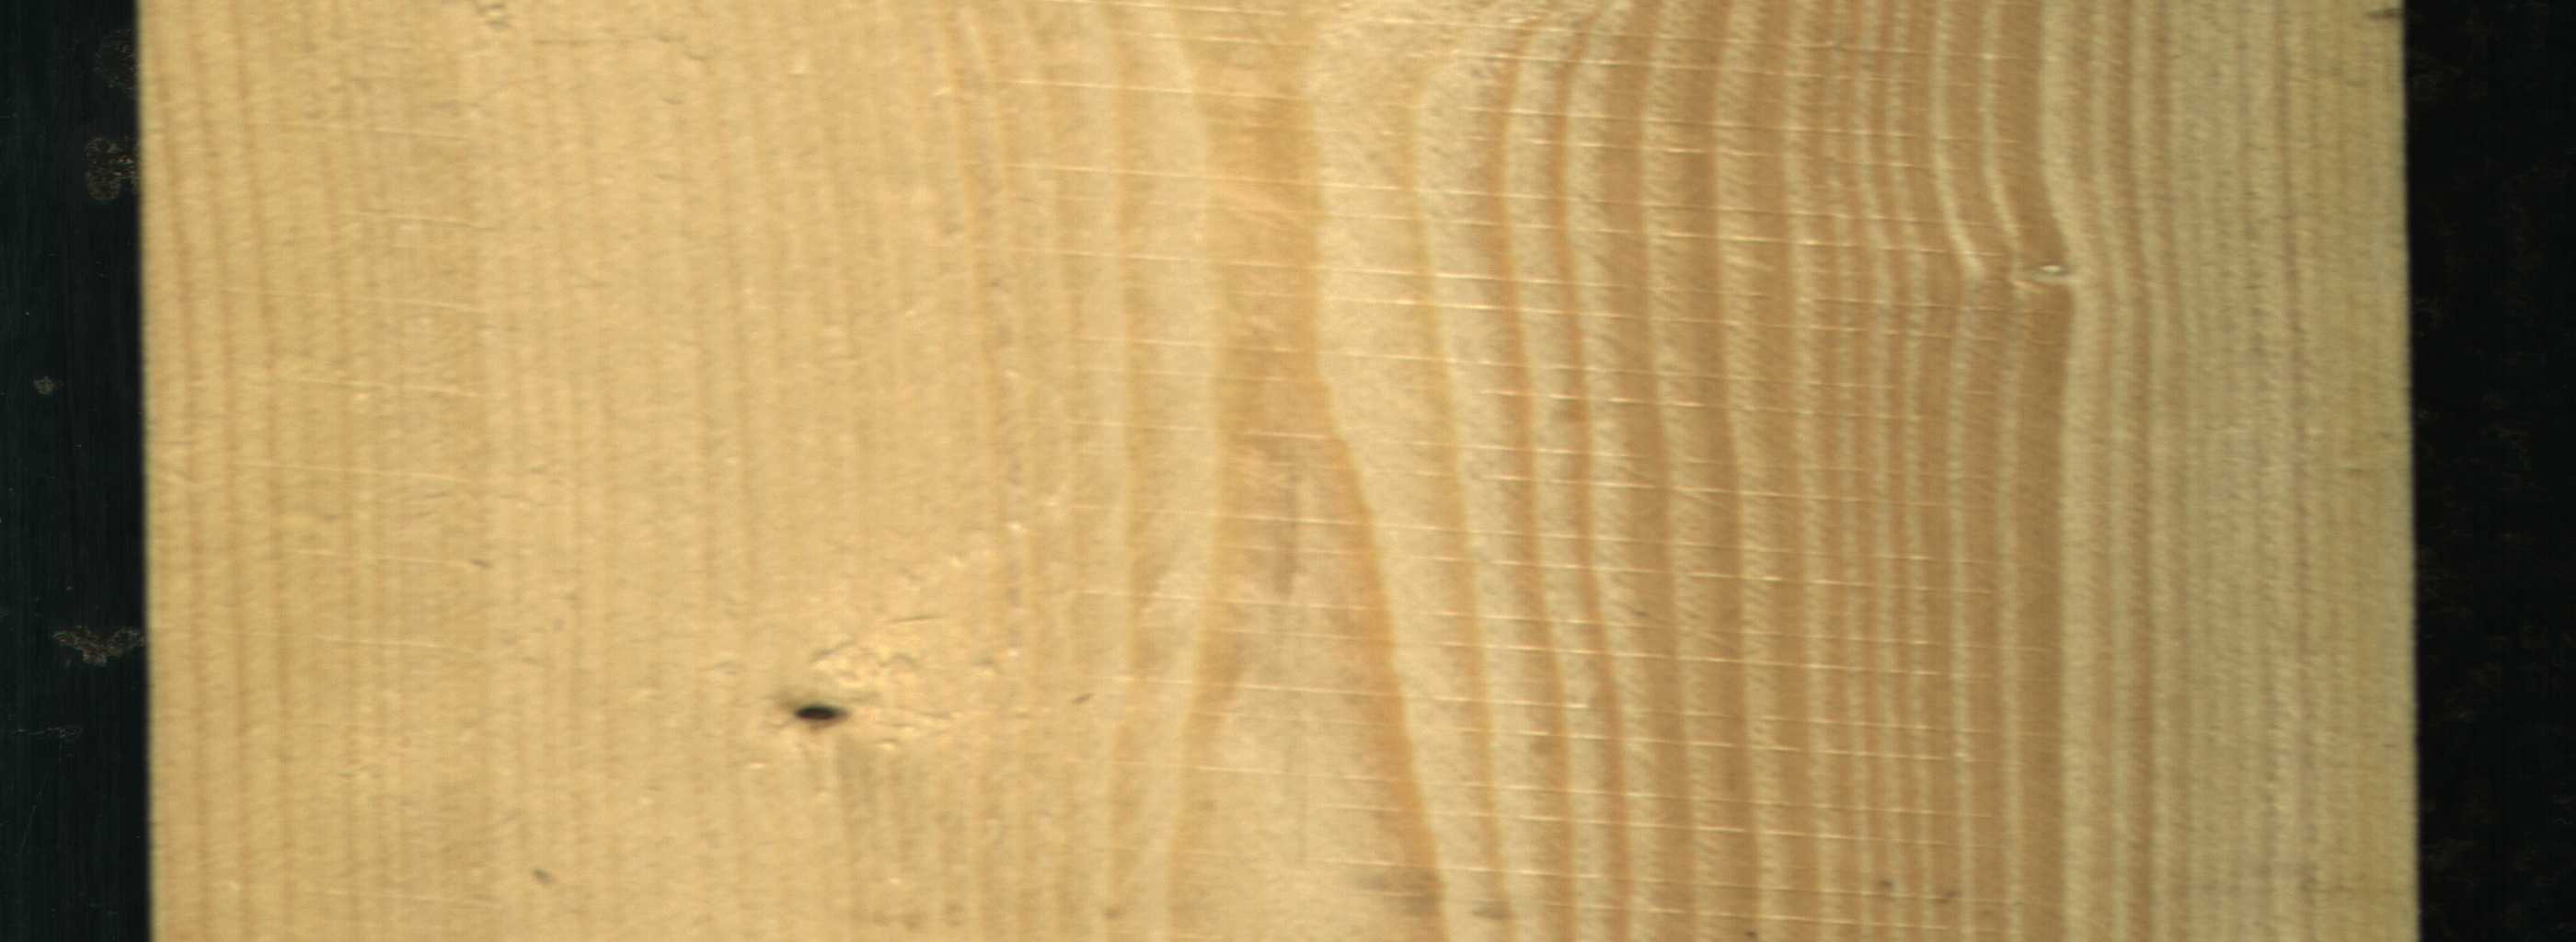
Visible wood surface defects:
Dead_Knot